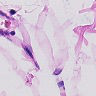
Metastatic tissue present: no